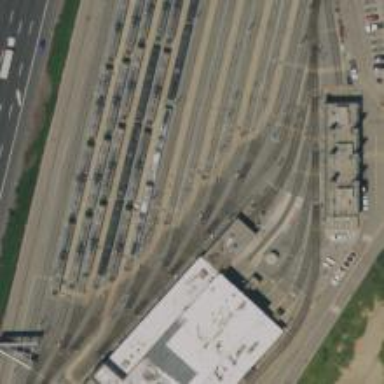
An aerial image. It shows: Light rail yard with electrified contact lines.